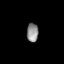
Tissue: prostate
Cell type: Fibroblasts
Senescence score: 0.8099
Nuclear area (px): 213
Mean DAPI intensity: 140.751